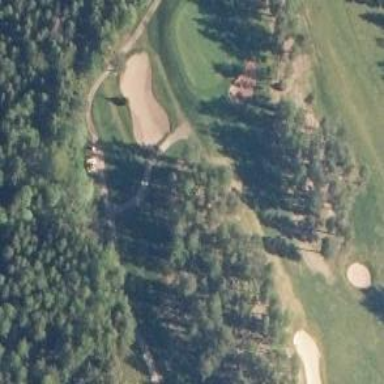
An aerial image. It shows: Footway that serves as golf path.